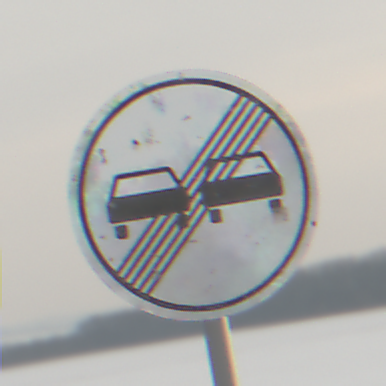
Verkehrszeichen: EndeUeberholverbot
Umgebung: Outdoor, Nature
Tageszeit: MorningAfternoon
Wetter: Overcast
Licht: Natural
Jahreszeit: Winter
Kontrast: LowContrast